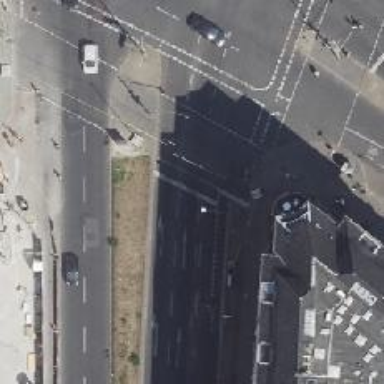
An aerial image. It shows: Road with traffic signals.